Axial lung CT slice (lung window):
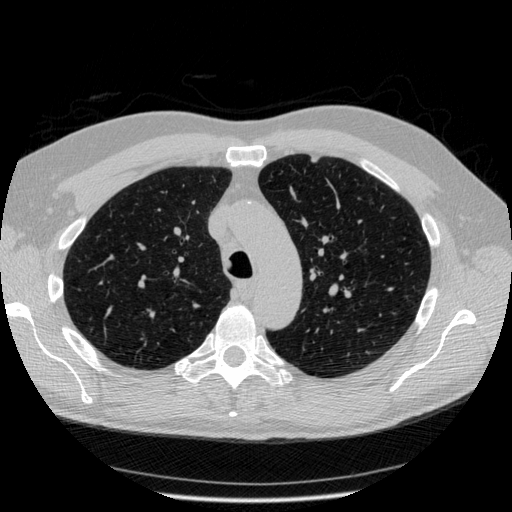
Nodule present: no